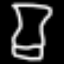
Label: hourglass